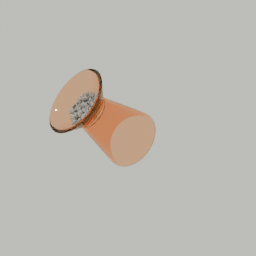
Label: furniture